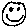
Label: smiley face